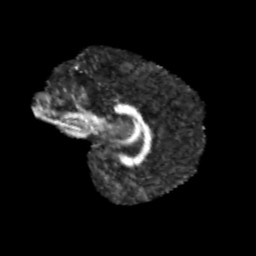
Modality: FA
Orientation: sagittal
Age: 12
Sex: male
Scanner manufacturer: siemens
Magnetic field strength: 3 T
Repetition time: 3.8 s
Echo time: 0.07 s